Field crop: maize
Growth stage: 2
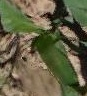
Species: maize